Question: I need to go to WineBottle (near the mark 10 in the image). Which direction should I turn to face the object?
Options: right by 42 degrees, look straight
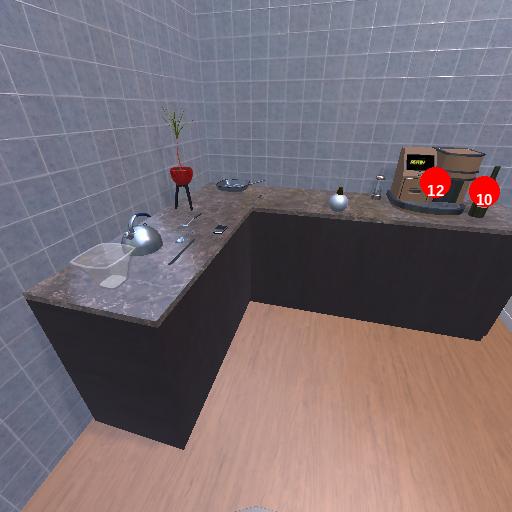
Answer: right by 42 degrees